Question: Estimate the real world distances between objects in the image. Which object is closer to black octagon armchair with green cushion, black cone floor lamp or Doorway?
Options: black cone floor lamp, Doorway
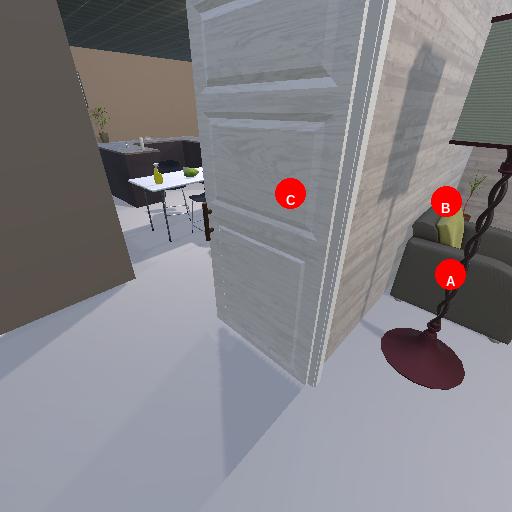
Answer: black cone floor lamp